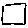
Label: square